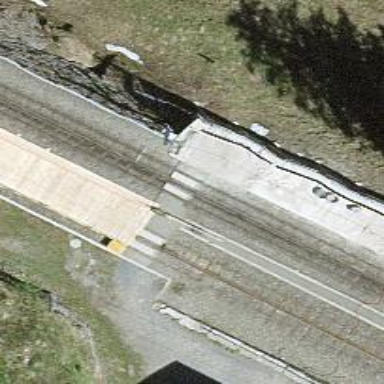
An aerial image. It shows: Railway crossing.